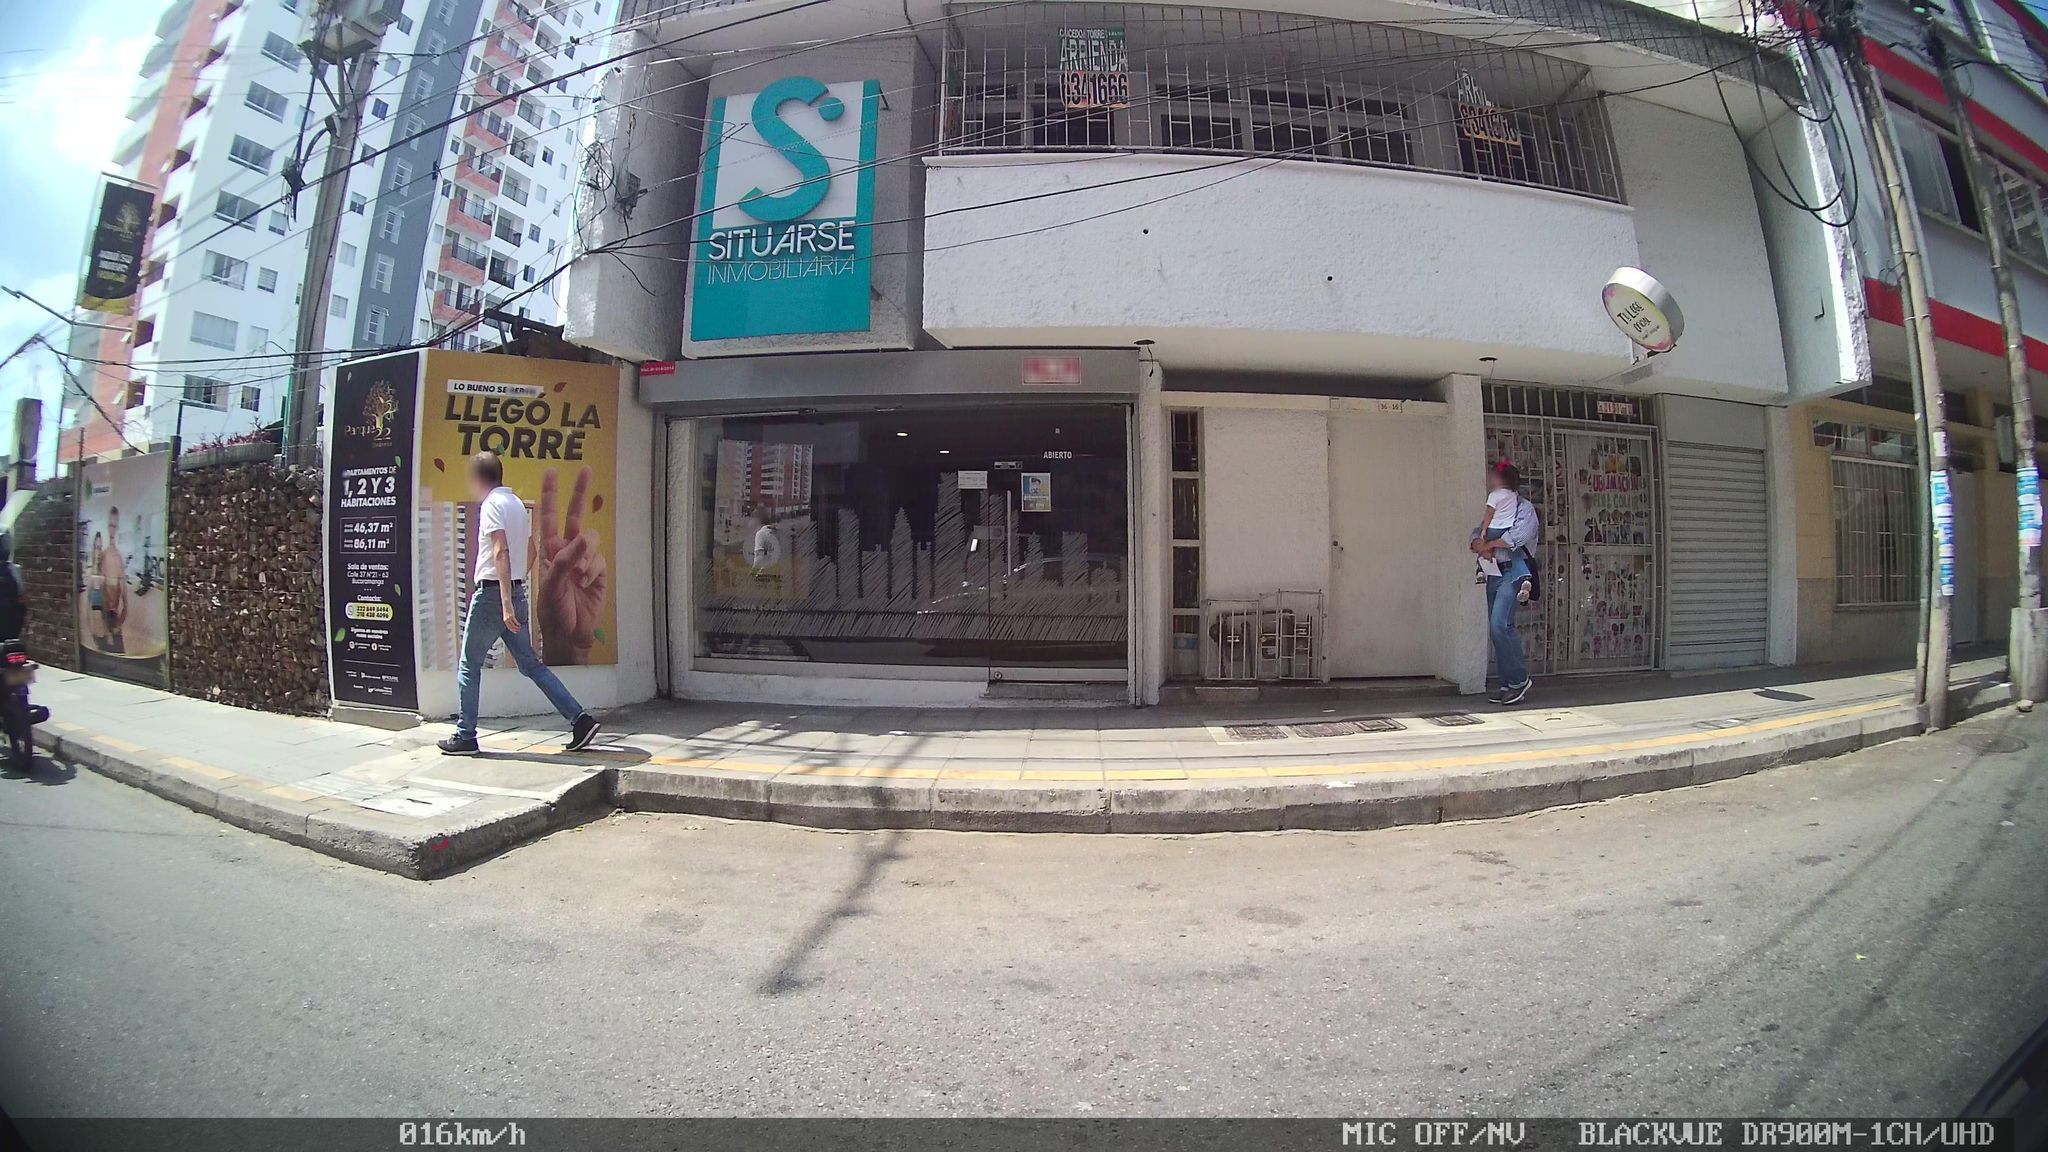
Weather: clear
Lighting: day
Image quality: good
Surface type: driving surface
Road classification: residential
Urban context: urban centre
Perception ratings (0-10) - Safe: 0.93, Lively: 6.85, Beautiful: 0.95, Boring: 0.56, Depressing: 8.48, Wealthy: 1.77